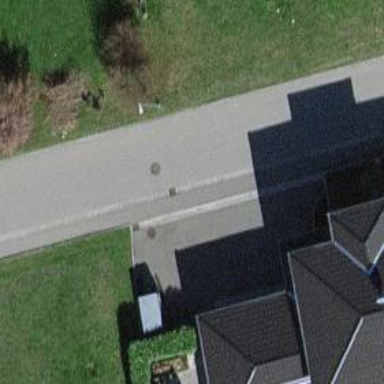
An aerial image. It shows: Residential road with asphalt surface. There is asphalt sidewalk on the right side.